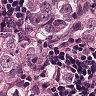
Metastatic tissue present: yes